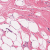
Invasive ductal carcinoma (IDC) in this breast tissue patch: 0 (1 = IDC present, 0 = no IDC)